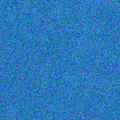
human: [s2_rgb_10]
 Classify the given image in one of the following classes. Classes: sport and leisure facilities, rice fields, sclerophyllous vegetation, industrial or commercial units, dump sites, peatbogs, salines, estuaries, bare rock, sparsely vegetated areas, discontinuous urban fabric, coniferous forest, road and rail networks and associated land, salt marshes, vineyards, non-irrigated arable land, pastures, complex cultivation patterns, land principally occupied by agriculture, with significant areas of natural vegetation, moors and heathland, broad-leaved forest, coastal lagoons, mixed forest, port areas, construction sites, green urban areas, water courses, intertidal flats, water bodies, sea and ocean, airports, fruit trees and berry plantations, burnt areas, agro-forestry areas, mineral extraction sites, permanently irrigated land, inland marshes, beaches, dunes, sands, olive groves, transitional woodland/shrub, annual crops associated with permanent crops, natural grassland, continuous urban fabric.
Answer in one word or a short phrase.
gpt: sea and ocean